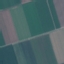
Land use / land cover class: AnnualCrop